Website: home-depot
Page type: customer-info-address
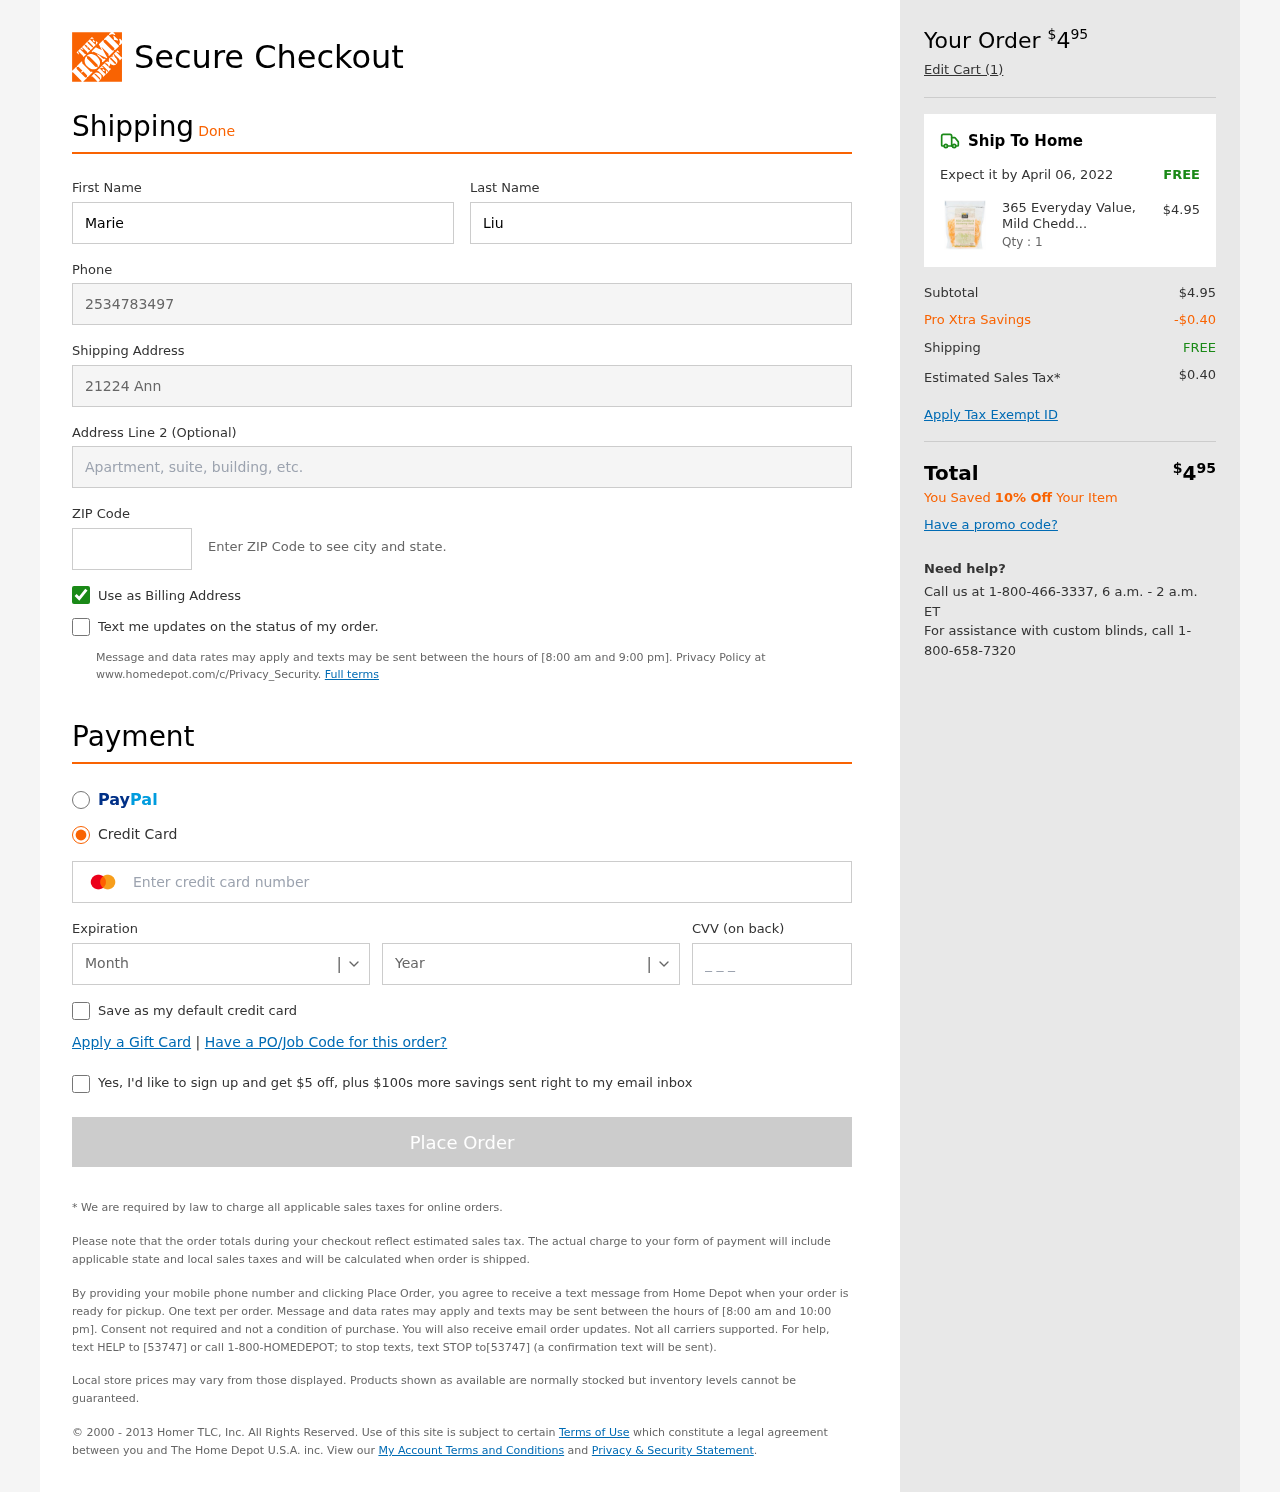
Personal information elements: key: PII_CARD_CVV
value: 657
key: PII_CARD_EXPIRY_MONTH
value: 11
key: PII_CARD_EXPIRY_YEAR
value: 29
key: PII_CARD_NUMBER
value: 2603 9707 0395 7655
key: PII_FIRSTNAME
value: Marie
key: PII_LASTNAME
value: Liu
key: PII_PHONE
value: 2534783497
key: PII_POSTCODE
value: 32708
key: PII_STREET
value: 21224 Anna Vista
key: PII_STREET2
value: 4002 Gonzalez Skyway Suite 422
Product elements: key: PRODUCT1_NAME
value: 365 Everyday Value, Mild Cheddar & Monterey Jack Cheese, Shredded, 12 oz
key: PRODUCT1_PRICE
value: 4.95
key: PRODUCT1_QUANTITY
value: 1
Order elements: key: ORDER_TOTAL
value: $495
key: ORDER_NUM_ITEMS
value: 1
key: ORDER_DELIVERY_DATE
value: April 06, 2022
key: ORDER_SHIPPING_COST
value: FREE
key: ORDER_SUBTOTAL
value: $4.95
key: ORDER_DISCOUNT
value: -$0.40
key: ORDER_SHIPPING_COST2
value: FREE
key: ORDER_TAX
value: $0.40
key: ORDER_TOTAL2
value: $495
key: ORDER_SAVINGS_MESSAGE
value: You Saved 10% Off Your Item